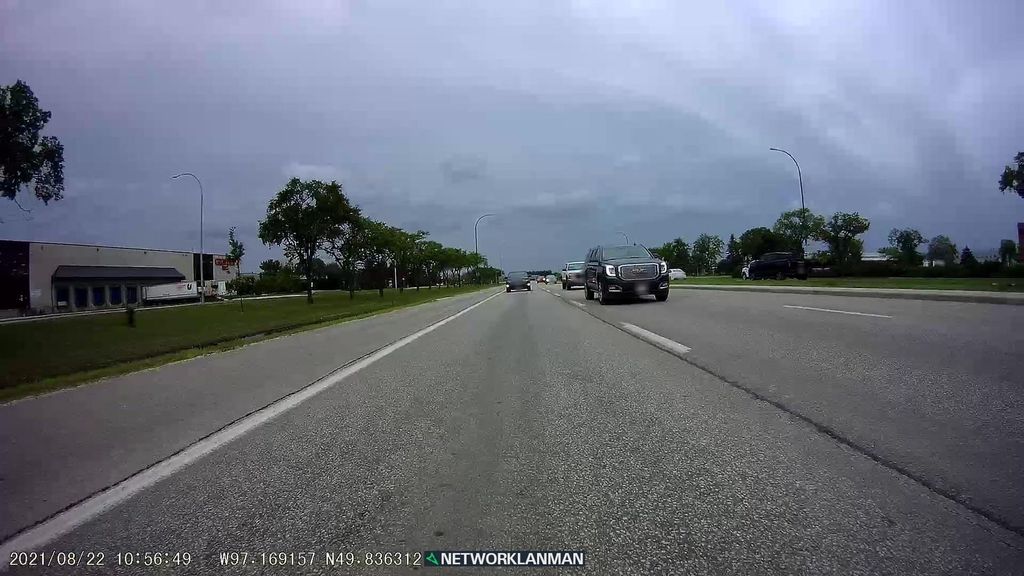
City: winnipeg